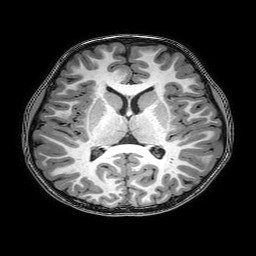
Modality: T1w
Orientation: coronal
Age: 6
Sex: male
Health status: healthy